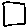
Label: square